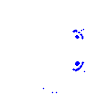
Particle: electron